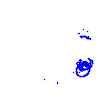
Particle: electron